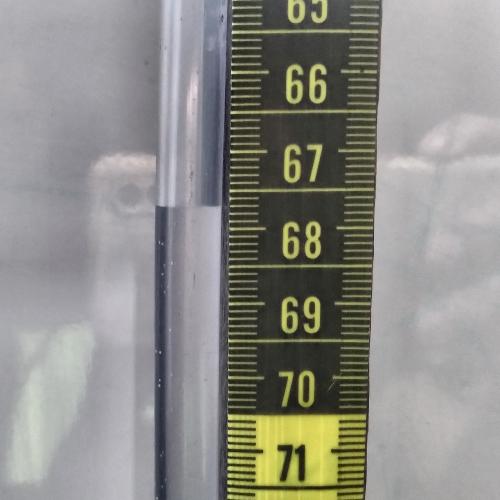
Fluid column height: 67.7 cm